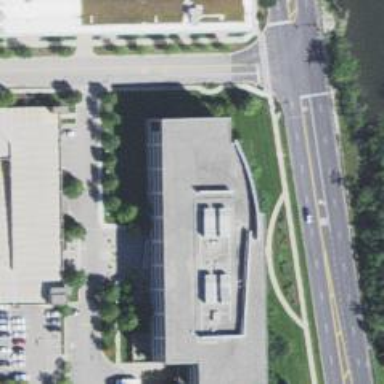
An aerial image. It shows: Government office.